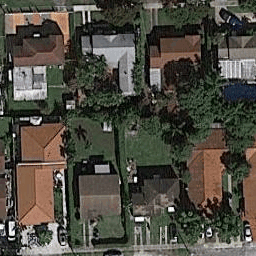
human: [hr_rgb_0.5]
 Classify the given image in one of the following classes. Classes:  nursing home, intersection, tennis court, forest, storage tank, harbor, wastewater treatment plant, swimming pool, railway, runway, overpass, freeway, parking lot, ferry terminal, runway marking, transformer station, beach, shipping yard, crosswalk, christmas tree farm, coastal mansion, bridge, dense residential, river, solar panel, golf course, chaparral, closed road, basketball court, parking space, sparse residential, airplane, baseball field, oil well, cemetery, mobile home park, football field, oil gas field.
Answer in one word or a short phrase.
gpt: dense residential